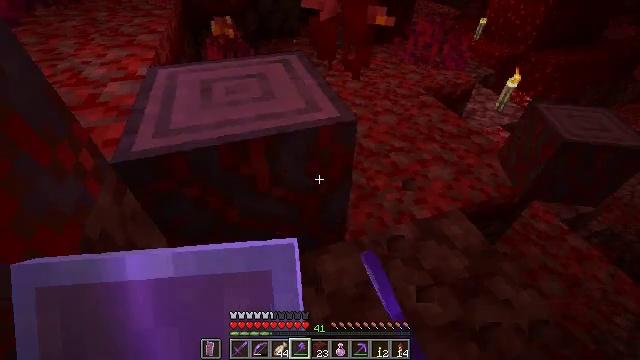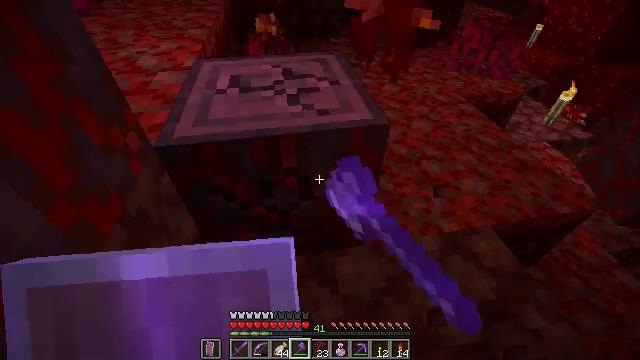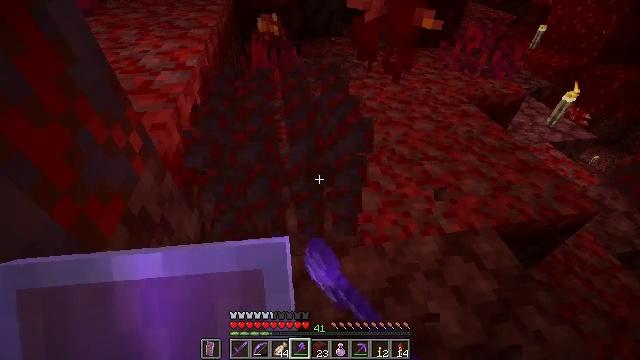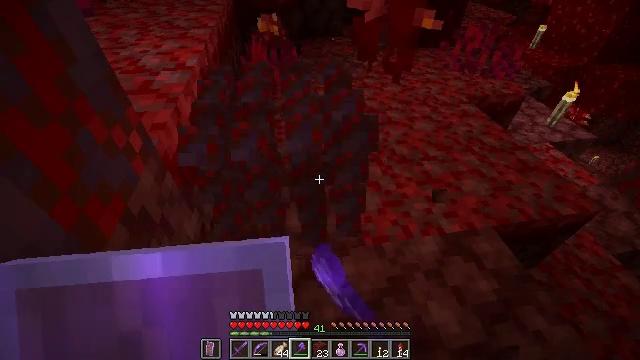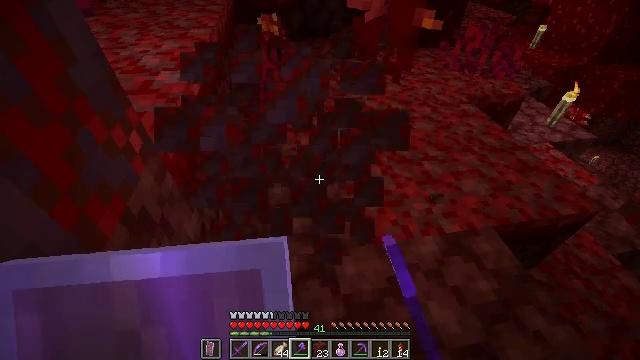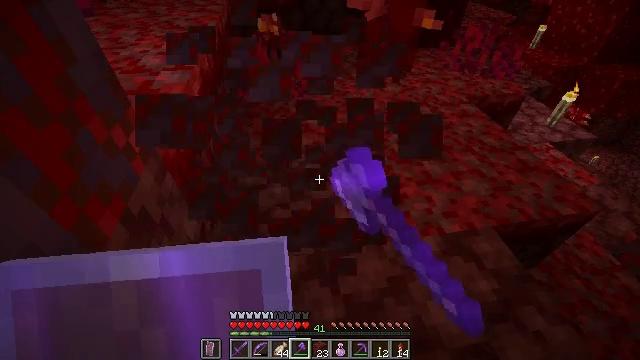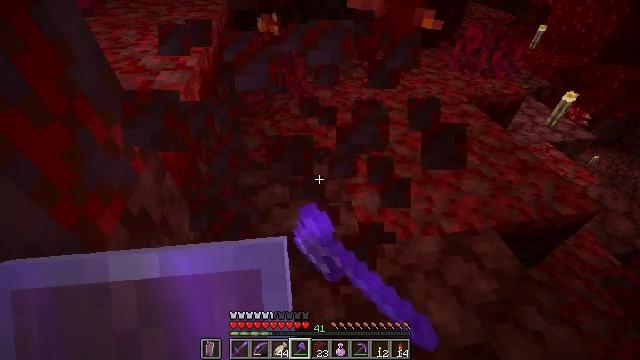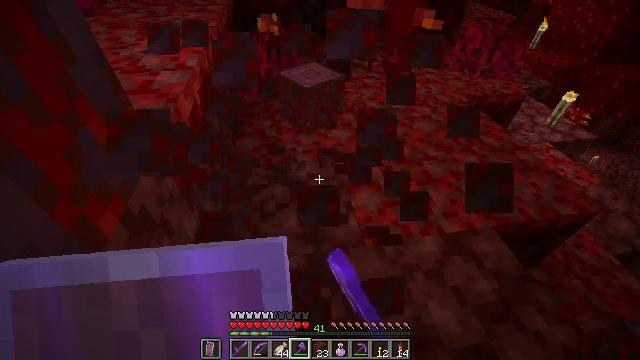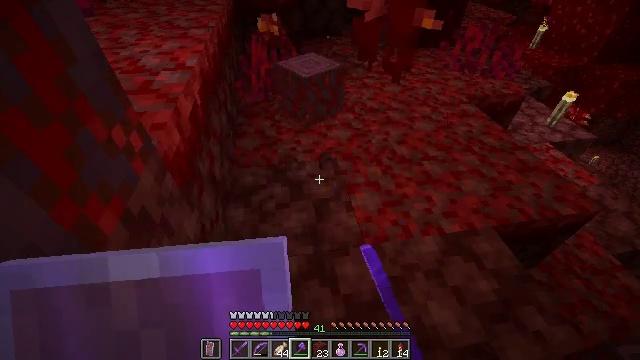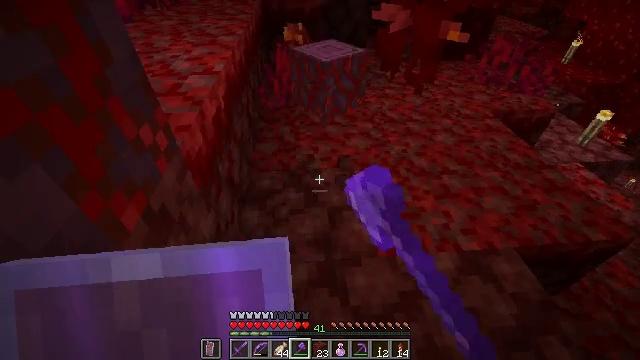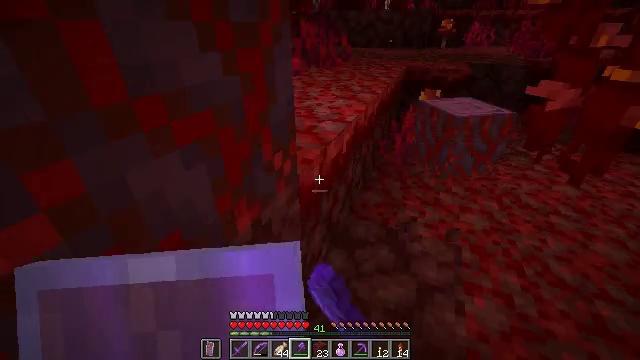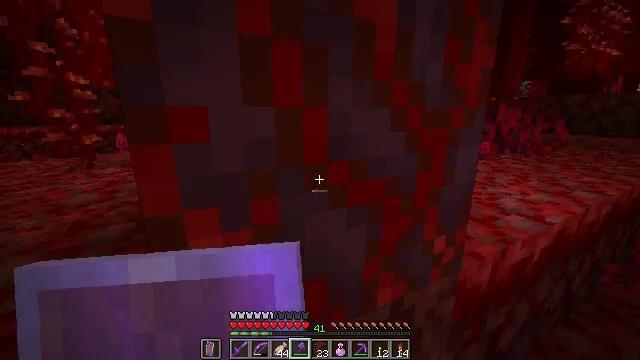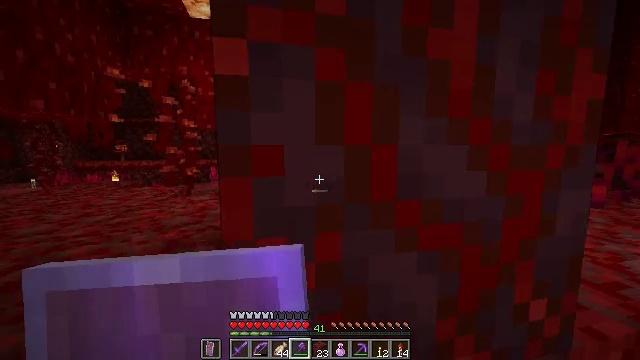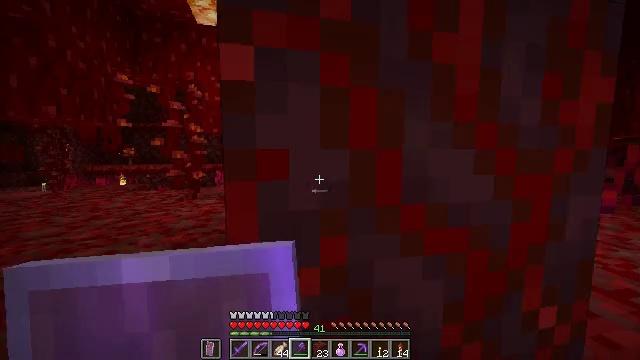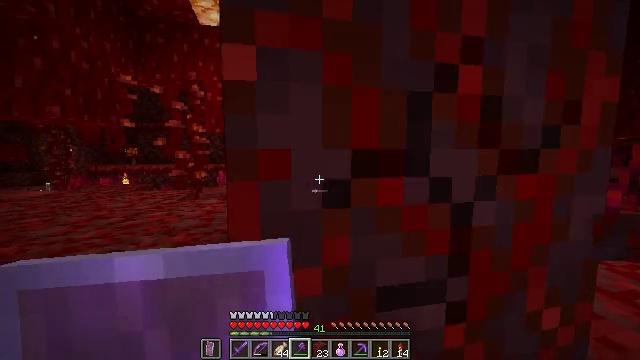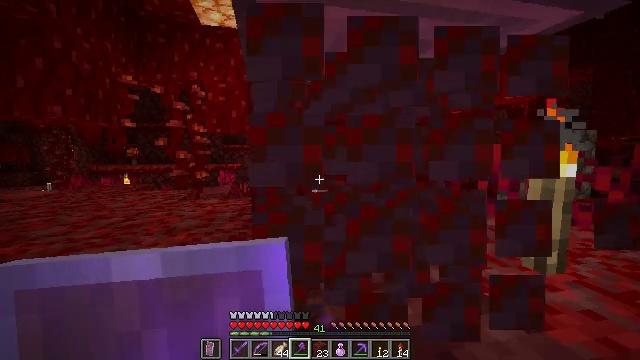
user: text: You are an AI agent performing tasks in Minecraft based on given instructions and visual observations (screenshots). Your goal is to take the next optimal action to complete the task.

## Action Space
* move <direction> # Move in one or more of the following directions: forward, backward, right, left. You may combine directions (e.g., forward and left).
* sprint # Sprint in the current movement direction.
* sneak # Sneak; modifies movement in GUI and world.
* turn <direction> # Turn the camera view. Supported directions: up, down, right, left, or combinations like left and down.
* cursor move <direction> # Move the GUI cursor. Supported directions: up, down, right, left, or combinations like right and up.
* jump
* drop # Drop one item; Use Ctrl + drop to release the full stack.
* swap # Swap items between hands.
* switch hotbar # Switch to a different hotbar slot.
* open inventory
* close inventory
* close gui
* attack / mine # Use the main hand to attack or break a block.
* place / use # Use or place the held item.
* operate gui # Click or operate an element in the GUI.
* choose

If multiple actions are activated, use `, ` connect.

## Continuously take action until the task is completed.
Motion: motion action
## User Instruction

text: Chop crimson stem from the tree.
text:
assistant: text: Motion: turn left, attack / mine
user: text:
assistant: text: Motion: attack / mine
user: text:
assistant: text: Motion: attack / mine
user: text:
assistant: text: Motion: attack / mine
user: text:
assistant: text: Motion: attack / mine
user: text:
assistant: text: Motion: attack / mine
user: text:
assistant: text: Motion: attack / mine
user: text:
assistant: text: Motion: attack / mine
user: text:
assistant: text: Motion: turn left and up
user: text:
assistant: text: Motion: turn left and up
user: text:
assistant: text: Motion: turn left and up
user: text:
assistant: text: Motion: turn left and up
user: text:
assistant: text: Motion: turn left
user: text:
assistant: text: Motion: attack / mine
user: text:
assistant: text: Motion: attack / mine
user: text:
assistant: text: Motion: attack / mine
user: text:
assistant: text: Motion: attack / mine
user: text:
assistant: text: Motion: attack / mine
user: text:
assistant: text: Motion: attack / mine
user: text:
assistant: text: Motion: attack / mine
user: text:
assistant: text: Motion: attack / mine
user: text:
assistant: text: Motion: attack / mine
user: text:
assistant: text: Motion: no_op
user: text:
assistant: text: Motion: turn right and up
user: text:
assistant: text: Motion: turn up
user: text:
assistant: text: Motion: turn up
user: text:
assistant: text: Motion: turn right and up
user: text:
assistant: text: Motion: turn right and up
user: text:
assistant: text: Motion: turn up
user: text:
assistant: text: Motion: turn up, attack / mine